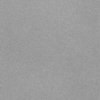
Label: dusty